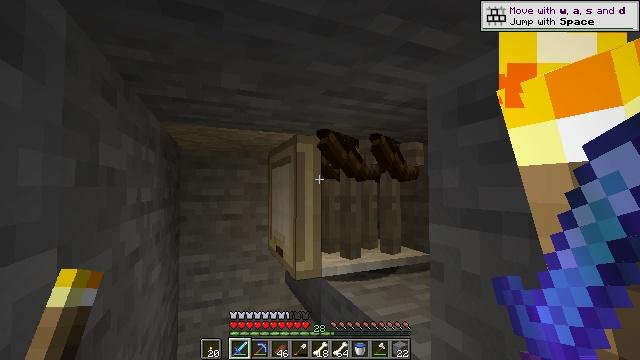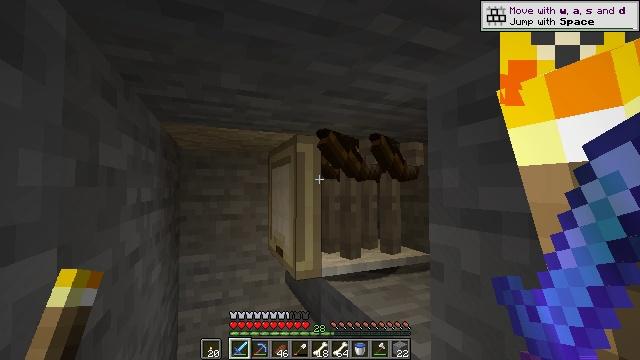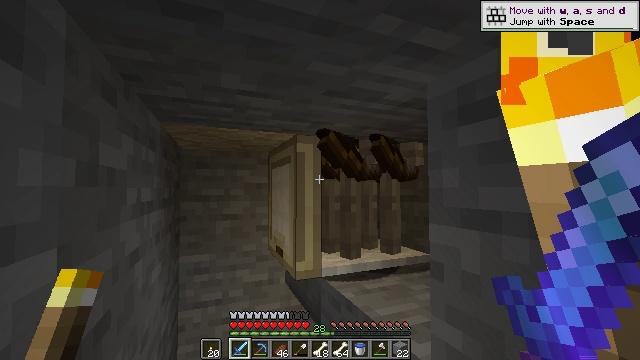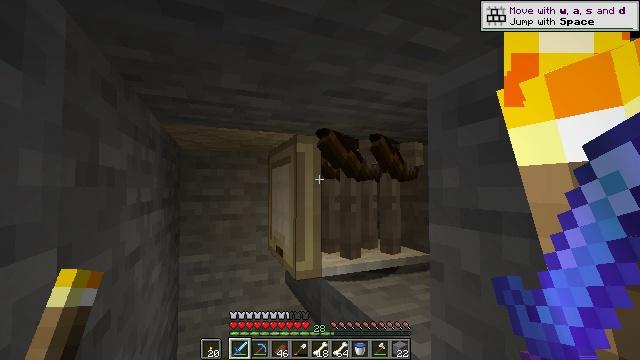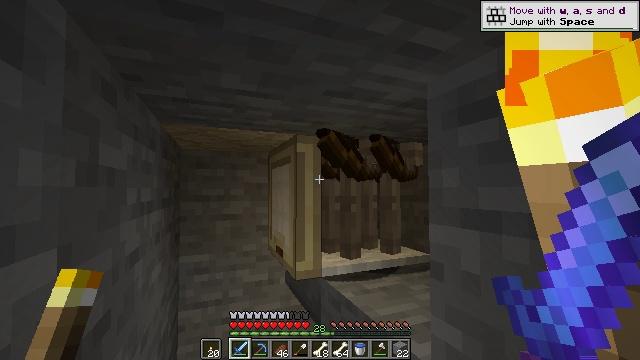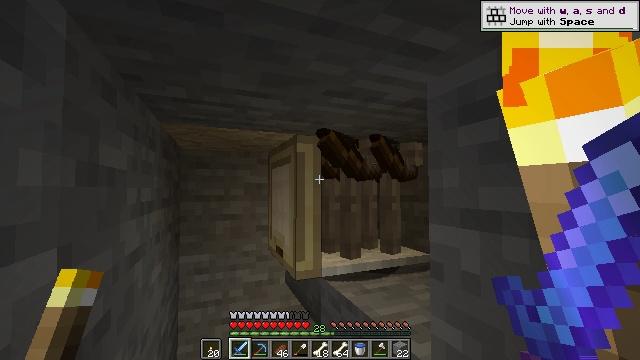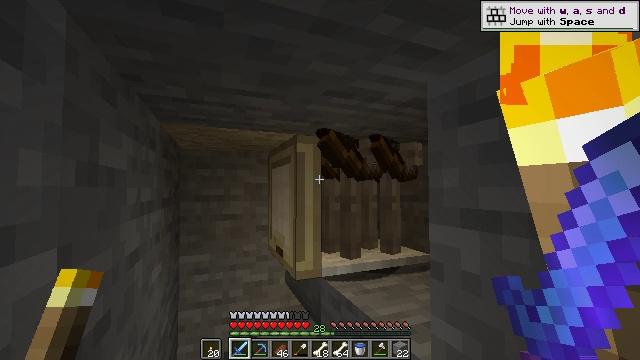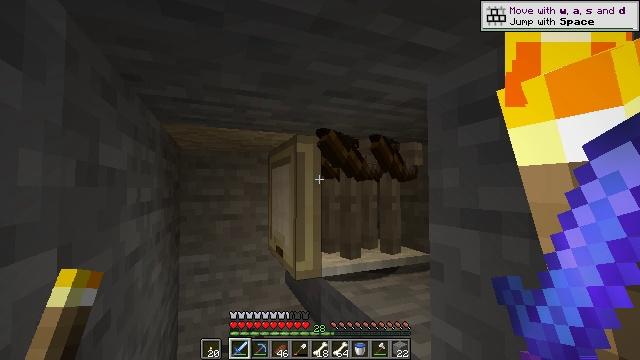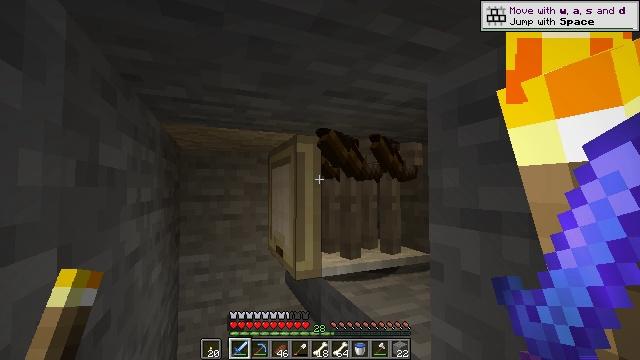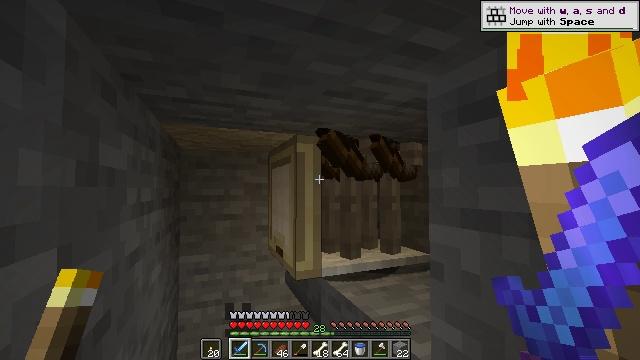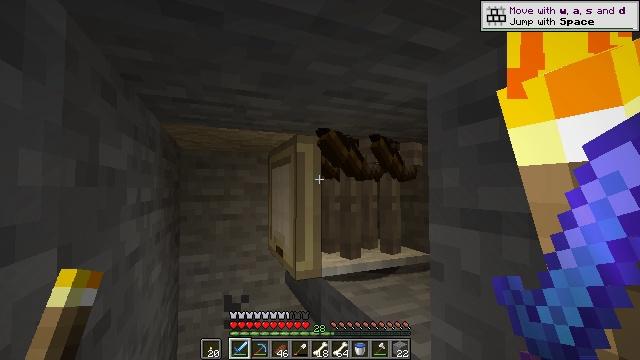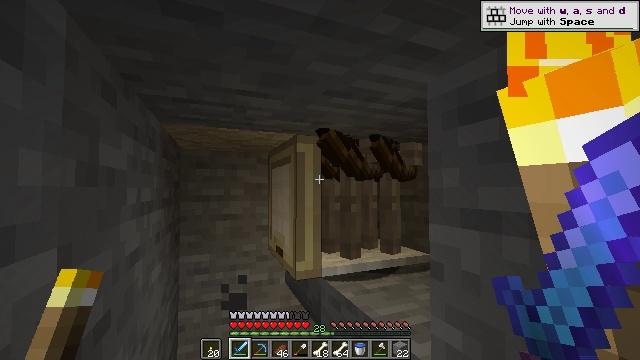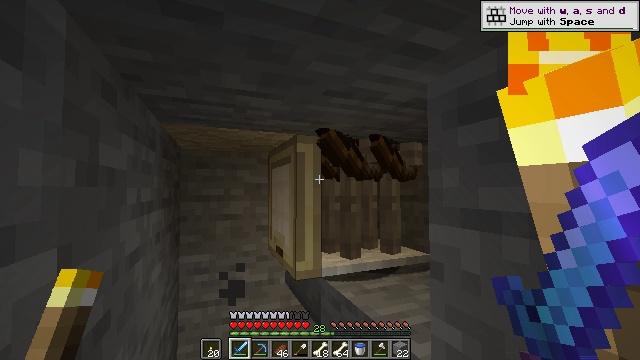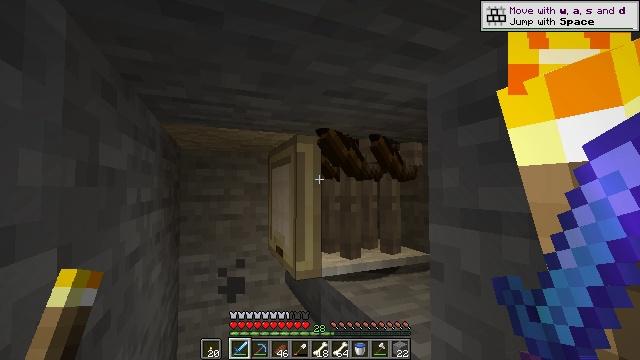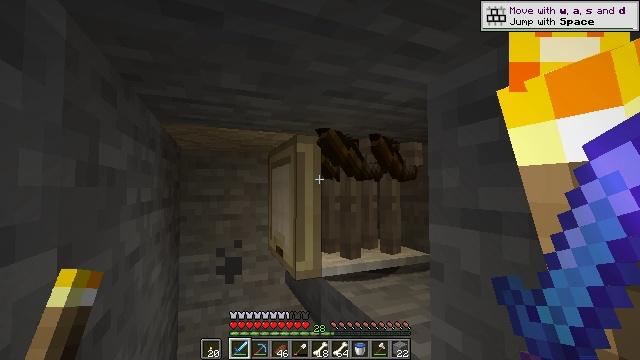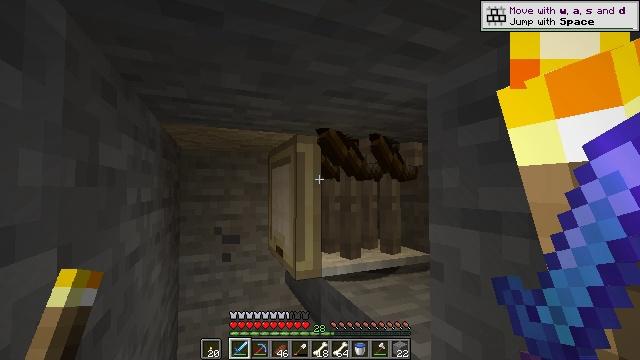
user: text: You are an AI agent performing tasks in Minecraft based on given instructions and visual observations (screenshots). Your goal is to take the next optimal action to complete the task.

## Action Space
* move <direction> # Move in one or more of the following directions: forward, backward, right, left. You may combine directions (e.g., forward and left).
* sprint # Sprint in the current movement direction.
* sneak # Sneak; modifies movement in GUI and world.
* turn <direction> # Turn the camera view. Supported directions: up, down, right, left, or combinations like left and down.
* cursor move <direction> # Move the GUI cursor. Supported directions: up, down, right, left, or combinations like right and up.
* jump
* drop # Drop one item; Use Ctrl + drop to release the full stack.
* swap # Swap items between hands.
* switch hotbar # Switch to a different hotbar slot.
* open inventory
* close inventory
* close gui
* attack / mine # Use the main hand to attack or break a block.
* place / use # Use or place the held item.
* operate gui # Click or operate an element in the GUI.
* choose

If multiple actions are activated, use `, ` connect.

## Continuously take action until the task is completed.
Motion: motion action
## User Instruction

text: Kill a skeleton.
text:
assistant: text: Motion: no_op
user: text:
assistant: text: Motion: no_op
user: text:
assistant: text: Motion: no_op
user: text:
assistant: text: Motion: no_op
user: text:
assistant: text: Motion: no_op
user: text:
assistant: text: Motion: no_op
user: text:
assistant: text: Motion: no_op
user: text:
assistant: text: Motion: no_op
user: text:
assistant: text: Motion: no_op
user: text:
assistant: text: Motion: no_op
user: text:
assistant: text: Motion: no_op
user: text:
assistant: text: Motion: no_op
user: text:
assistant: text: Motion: no_op
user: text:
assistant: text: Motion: no_op
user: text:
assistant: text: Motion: no_op
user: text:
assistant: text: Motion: no_op
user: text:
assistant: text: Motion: no_op
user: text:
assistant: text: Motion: no_op
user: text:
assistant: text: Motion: no_op
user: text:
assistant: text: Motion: no_op
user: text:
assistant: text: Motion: no_op
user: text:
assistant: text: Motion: no_op
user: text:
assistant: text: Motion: no_op
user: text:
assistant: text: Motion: no_op
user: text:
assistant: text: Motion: no_op
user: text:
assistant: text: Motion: no_op
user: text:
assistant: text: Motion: no_op
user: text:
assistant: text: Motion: no_op
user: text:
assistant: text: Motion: no_op
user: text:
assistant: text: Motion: no_op